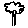
Label: tree